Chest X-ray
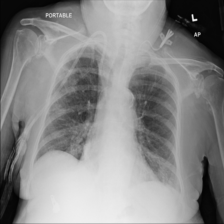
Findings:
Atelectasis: negative
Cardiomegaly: negative
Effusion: negative
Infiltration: positive
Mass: negative
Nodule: negative
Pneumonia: negative
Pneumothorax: negative
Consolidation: negative
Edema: negative
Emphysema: negative
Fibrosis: negative
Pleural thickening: negative
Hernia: negative